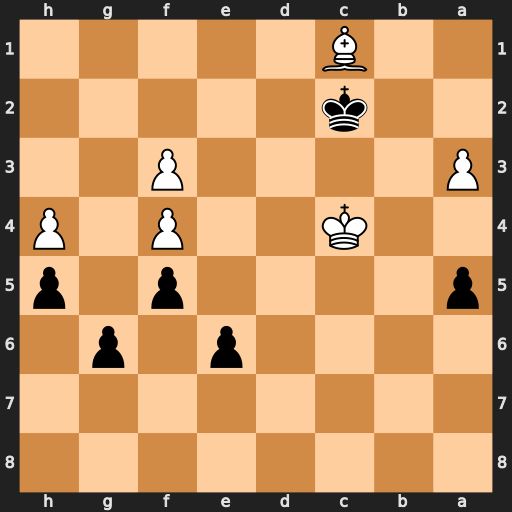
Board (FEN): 8/8/4p1p1/p4p1p/2K2P1P/P4P2/2k5/2B5
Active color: b
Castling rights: -
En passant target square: -
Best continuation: Kxc1 Kb5 Kd2 a4 Ke3 Kxa5 Kxf4